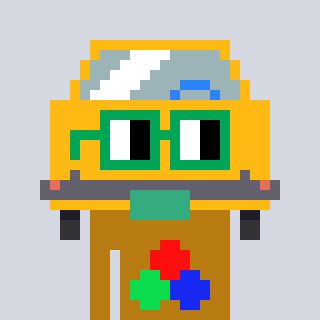
a pixel art character with square green glasses, a taxi-shaped head and a gold-colored body on a cool background